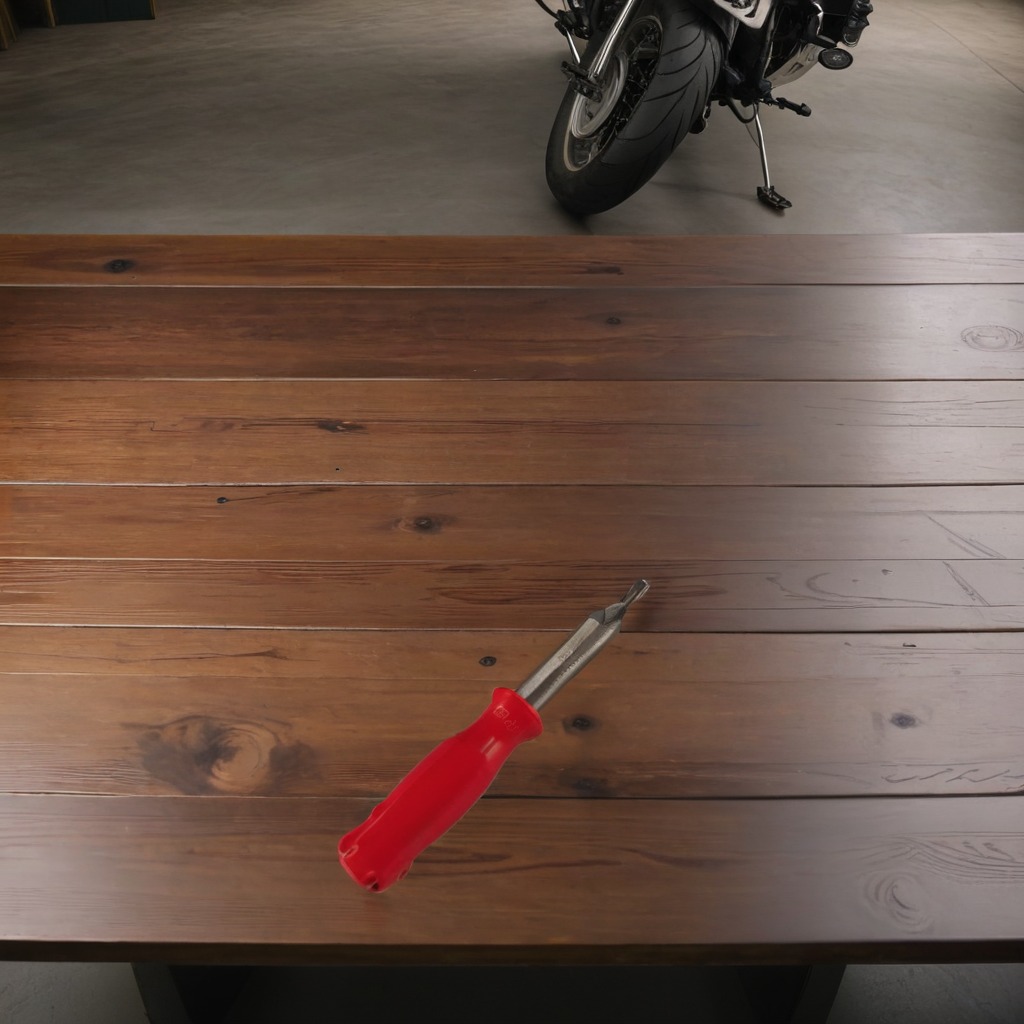
A screwdriver is lying on the wooden table.